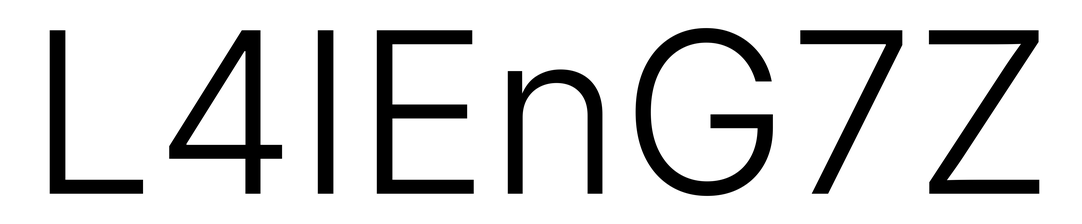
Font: Inter_Light